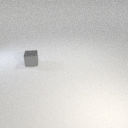
small gray metal cube